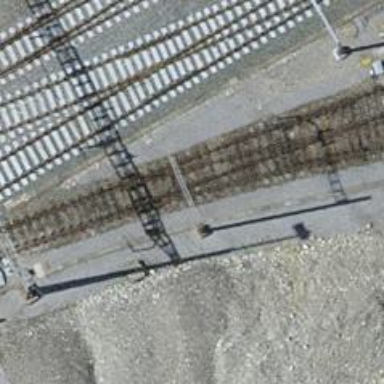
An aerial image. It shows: Single-track electrified railway service yard with contact line for trains.